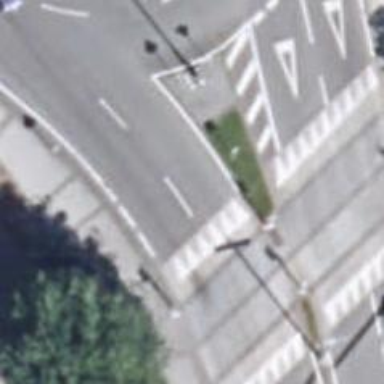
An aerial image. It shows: Road with traffic signals.